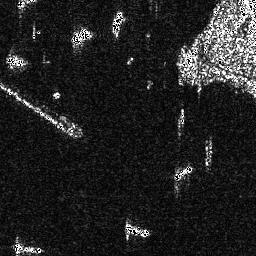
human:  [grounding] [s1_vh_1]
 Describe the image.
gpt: In the satellite image, there is  <ref>1 small ship </ref> <box>[[48, 85, 57, 92, 0]]</box> located at bottom,  <ref>2 small ship </ref> <box>[[79, 53, 82, 65, 0], [67, 63, 75, 70, 0]]</box> located at right.